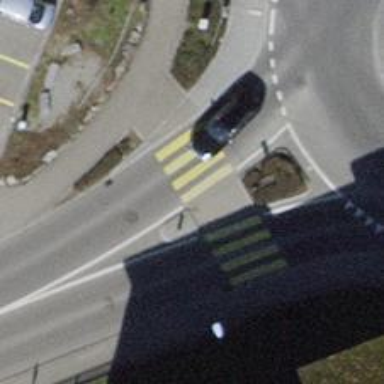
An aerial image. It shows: Zebra crossing with pedestrian island.